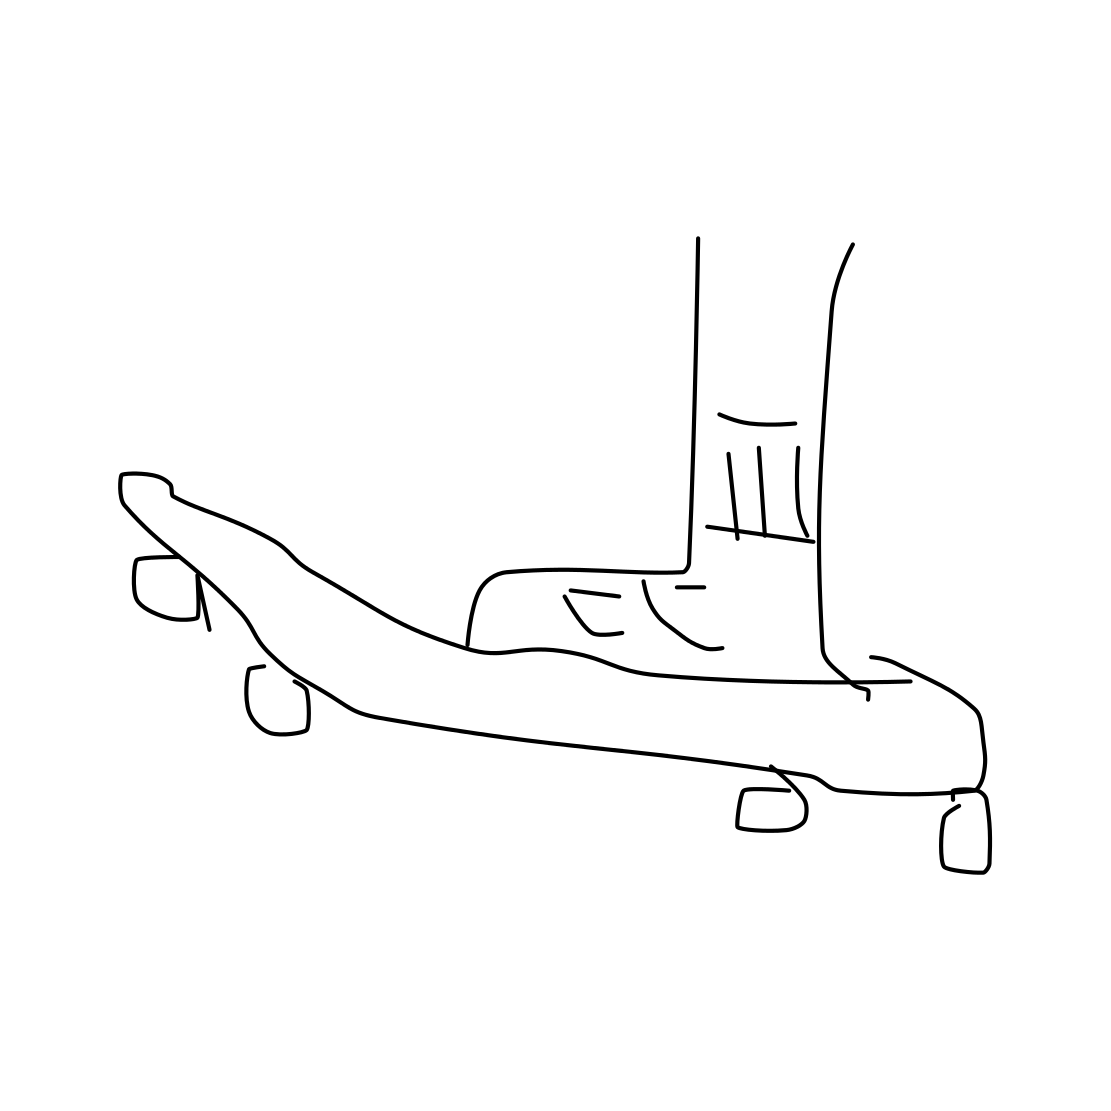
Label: skateboard